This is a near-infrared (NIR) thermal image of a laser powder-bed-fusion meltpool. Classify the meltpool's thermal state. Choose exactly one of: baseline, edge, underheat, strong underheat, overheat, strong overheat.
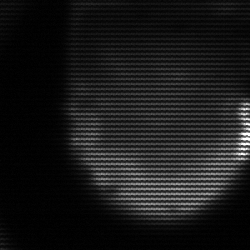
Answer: edge